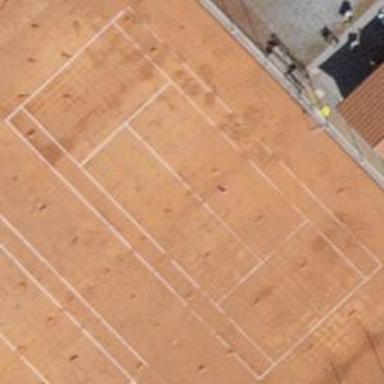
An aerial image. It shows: Tennis court on pitch designated for leisure land.